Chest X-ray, AP view. Patient: 53 years old, sex M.
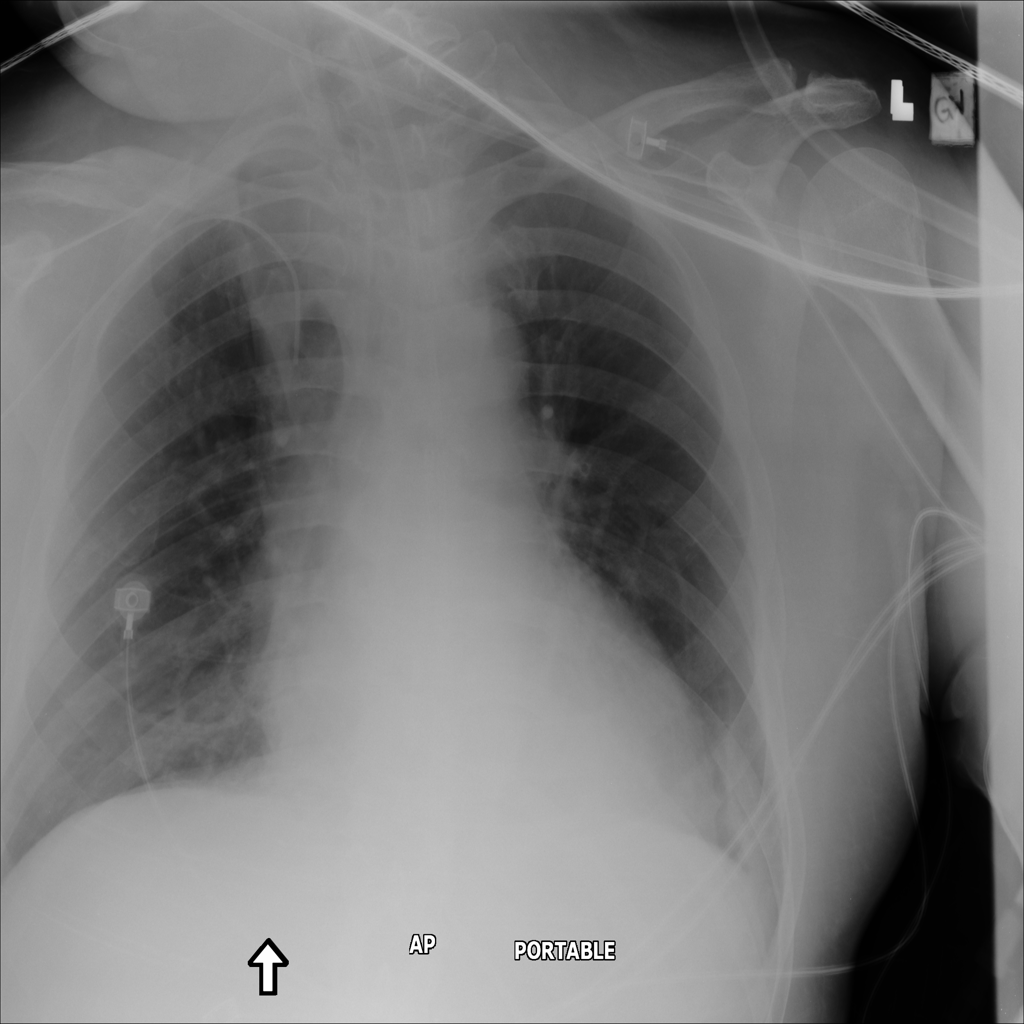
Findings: No Finding